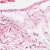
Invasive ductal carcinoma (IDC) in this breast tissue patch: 0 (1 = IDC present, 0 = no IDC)